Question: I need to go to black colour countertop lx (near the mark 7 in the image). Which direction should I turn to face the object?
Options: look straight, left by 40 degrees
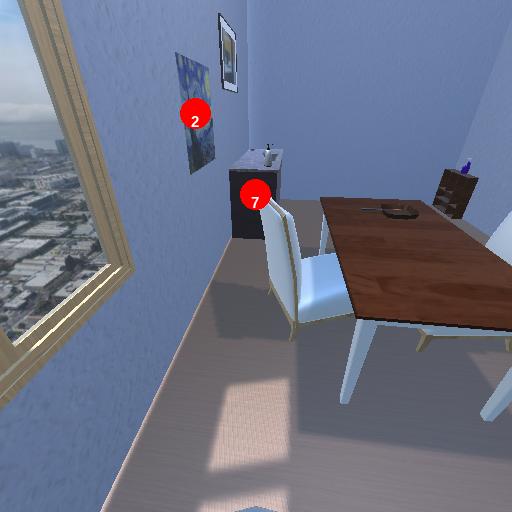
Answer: look straight